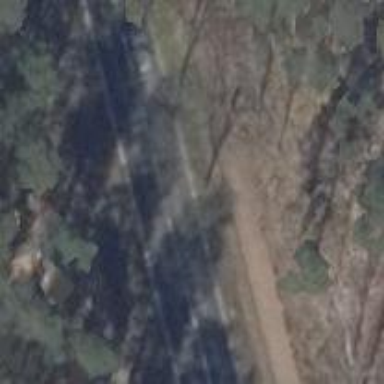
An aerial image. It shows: Secondary road with asphalt surface and lane markings.